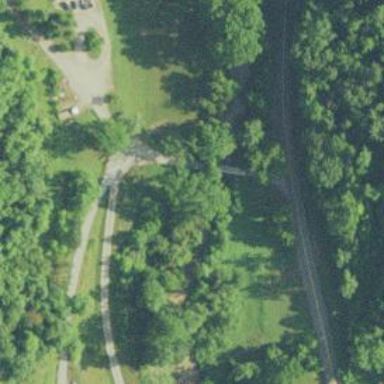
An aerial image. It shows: Service road leading to low water crossing bridge.